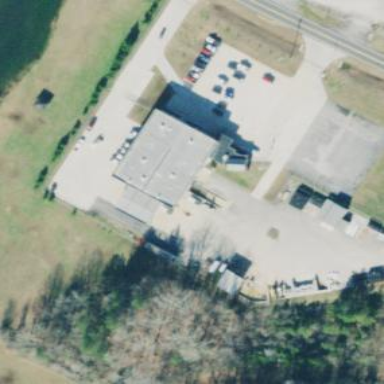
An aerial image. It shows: Building that serves as water utility office.